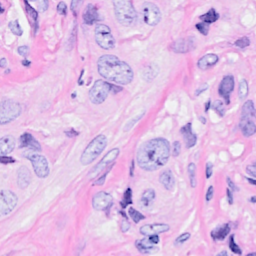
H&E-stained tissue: Breast